Interaction volume radius: 5 \u00c5
Interaction volume height: 10 \u00c5
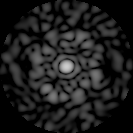
Disorder parameter: 0.8812